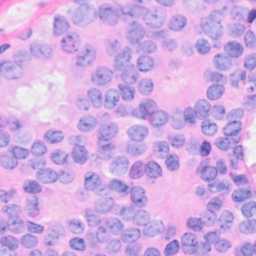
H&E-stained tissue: Breast